Question: In my application,
I have create .txt file programatically. file create successfully. but
is not working in this file.
I have use following code for this.
'''
NSString *str=[NSString stringWithFormat: @"line 1
line 2
line 3"];
NSArray *paths = NSSearchPathForDirectoriesInDomains(NSDocumentDirectory, NSUserDomainMask, YES);
NSString *documentsDirectory = [paths objectAtIndex:0];
NSString *pdfPath = [documentsDirectory stringByAppendingPathComponent:[NSString stringWithFormat:@"%@.txt",@"REFINESEARCH"]];
[str writeToFile:pdfPath atomically:YES];
'''
When I open REFINESEARCH.txt file in mac it will working fine.
But when I open this file in windows OS. it's looking like this..
is not working here.
how to solve this?

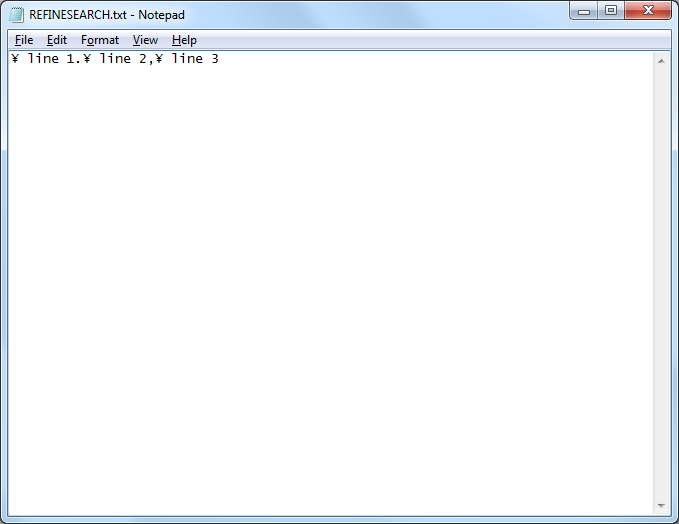
Answer: Replace your method:
'''
[str writeToFile:pdfPath atomically:YES];
'''
With:
'''
[str writeToFile:pdfPath atomically:YES encoding:NSUTF8StringEncoding error:nil];
'''